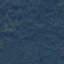
Land use / land cover class: Forest